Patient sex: M
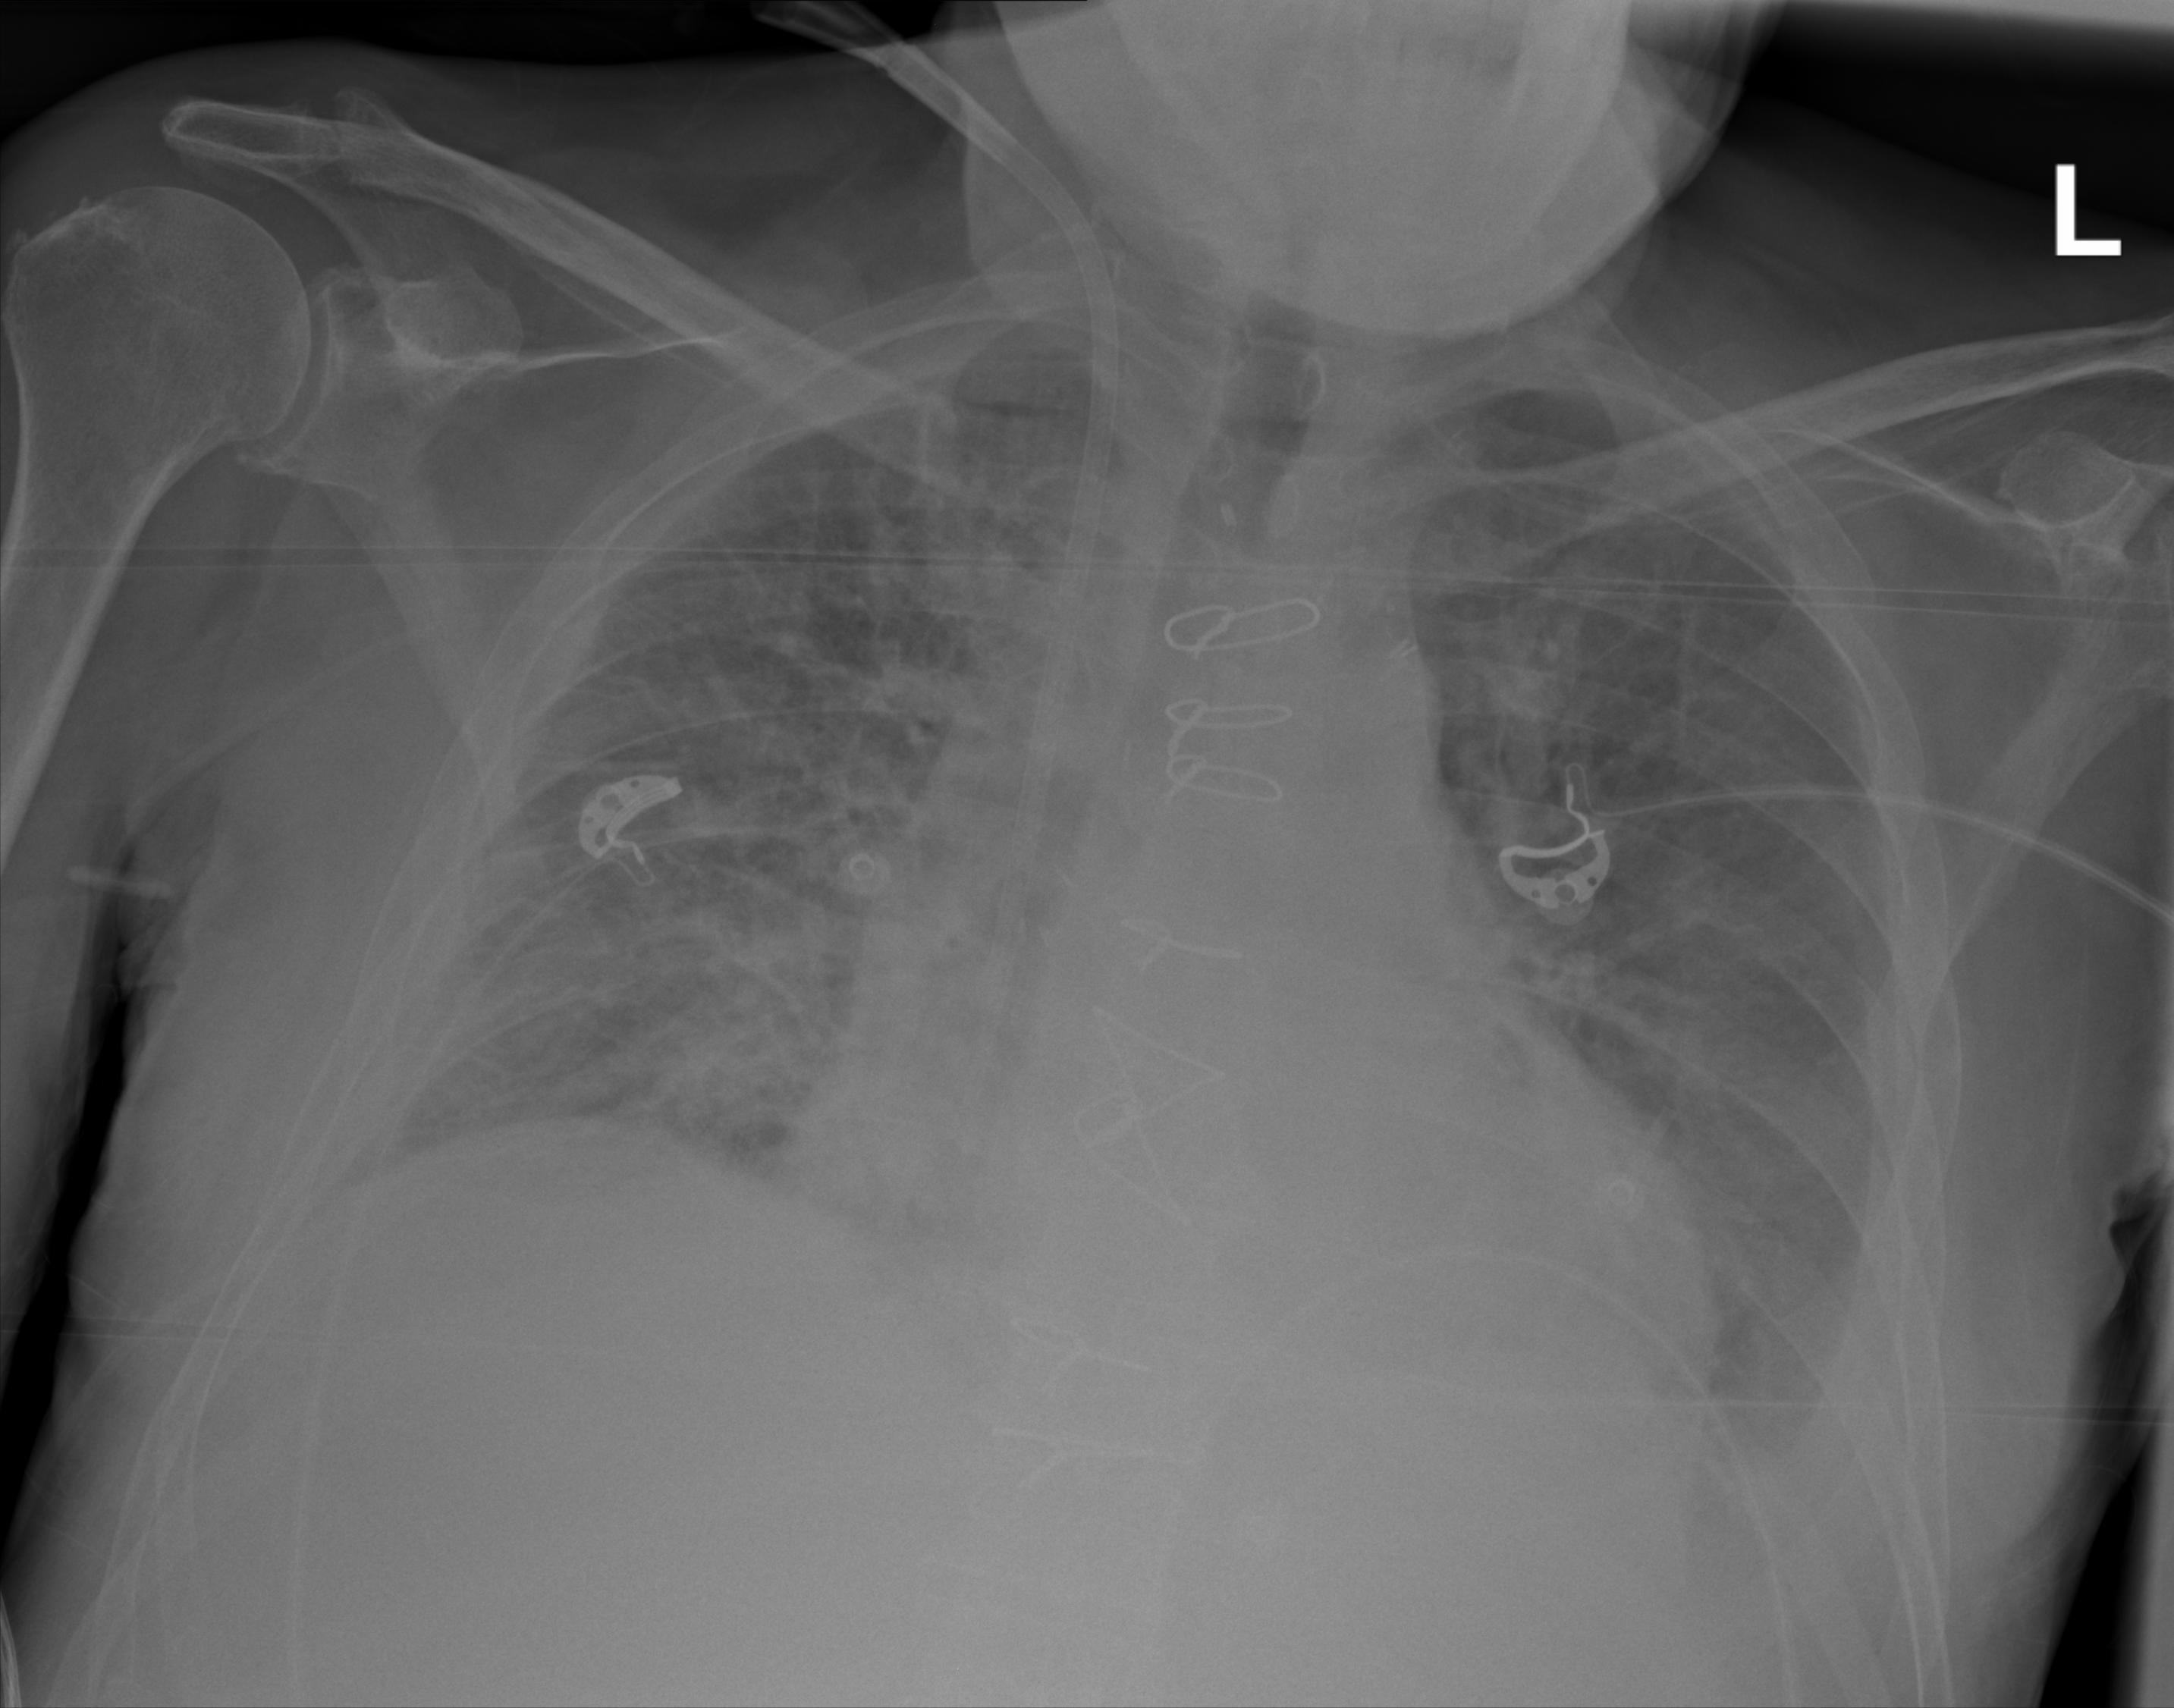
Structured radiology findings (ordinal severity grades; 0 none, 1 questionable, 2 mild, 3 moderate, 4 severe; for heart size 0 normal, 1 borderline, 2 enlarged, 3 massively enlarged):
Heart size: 2
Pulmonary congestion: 3
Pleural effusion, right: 2
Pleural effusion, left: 2
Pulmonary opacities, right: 3
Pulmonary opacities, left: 1
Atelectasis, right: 2
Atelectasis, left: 2